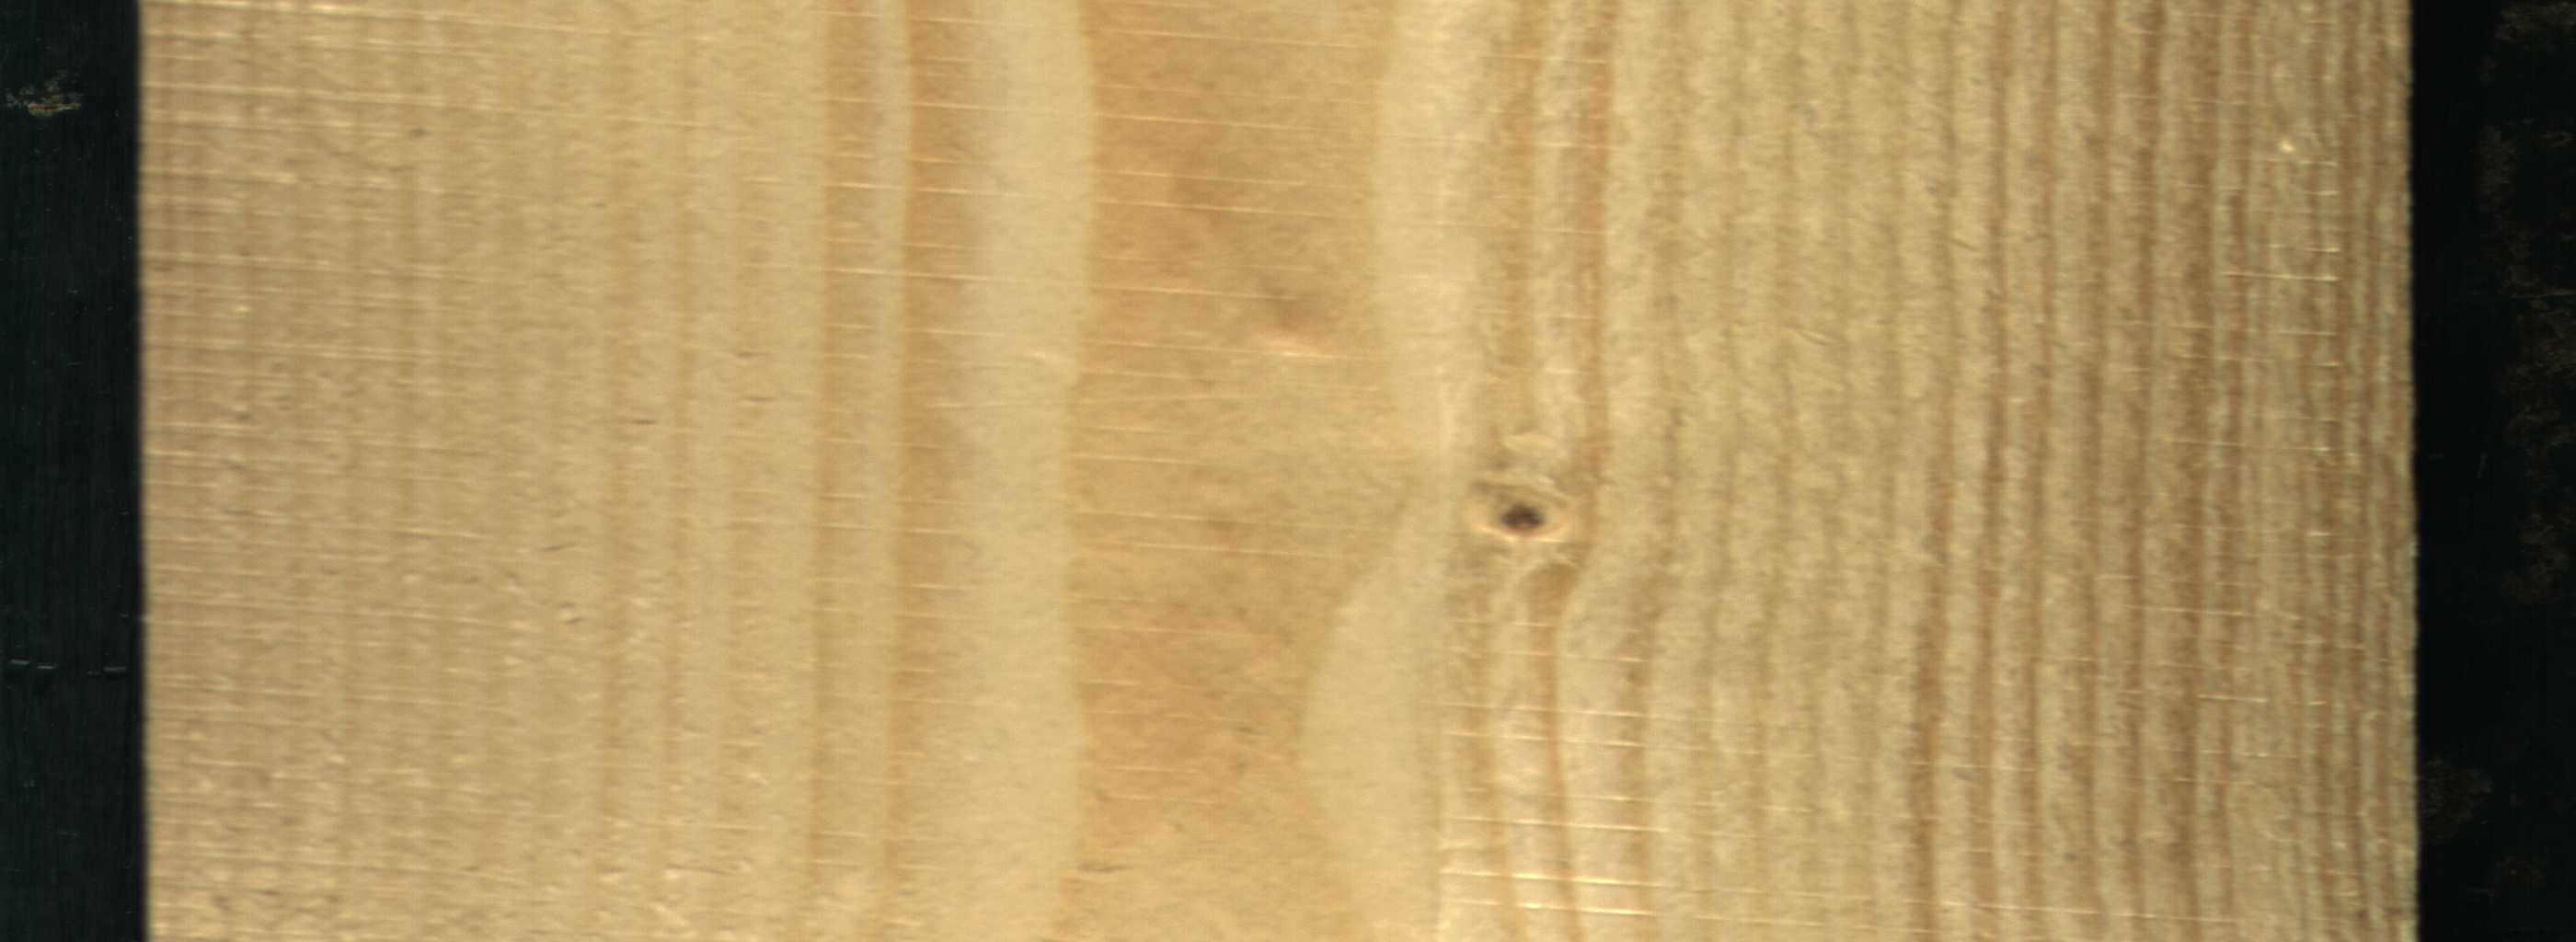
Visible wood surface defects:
Live_Knot